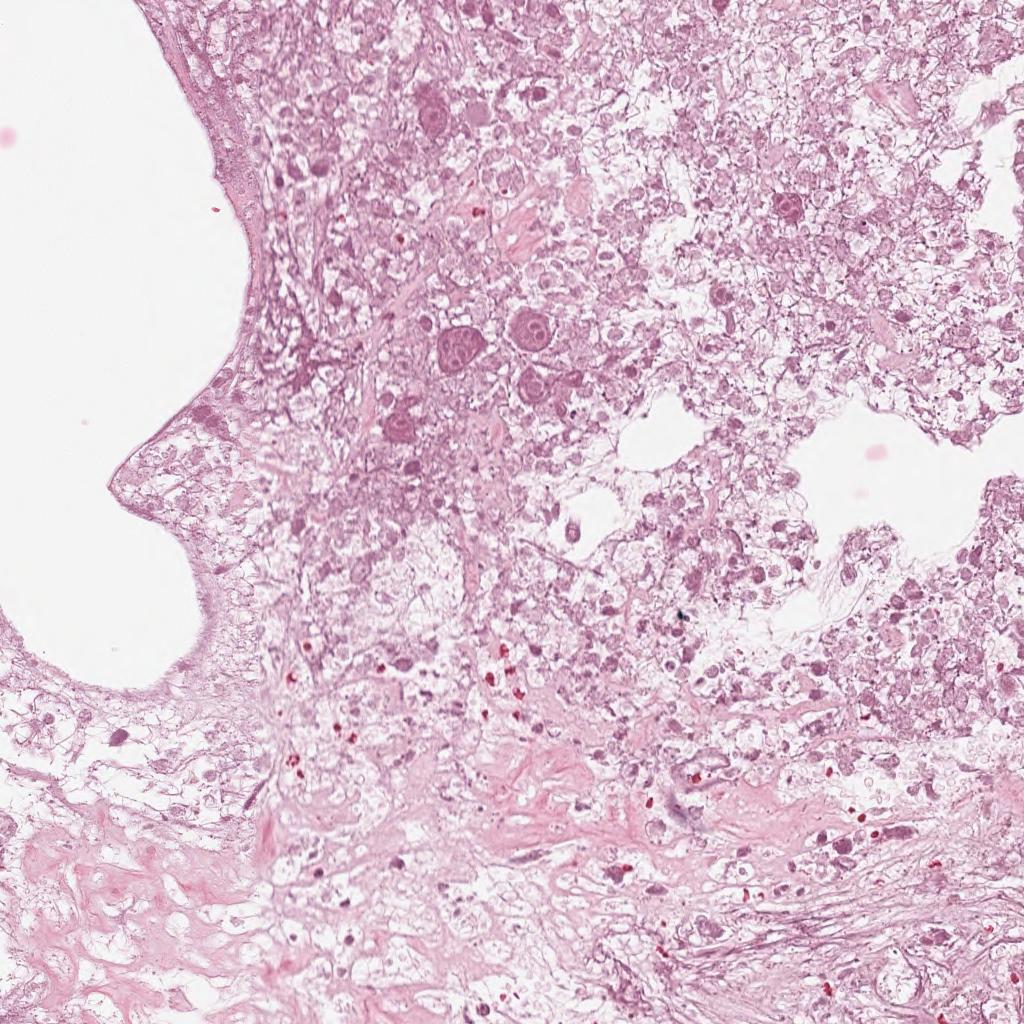
Label: Non-Viable-Tumor